Current action and preconditions to check: trajectory_clear

Your task: For each precondition in the list above, predict whether it will hold at this action.

Consider the current scene as observed from the mobile robot's camera, and analyze the predicted future states of all dynamic agents (e.g., people, animals, vehicles, or any moving entities) within the NEXT SECOND.

IMPORTANT: Only answer "very likely" if you are absolutely certain—based on strong, clear evidence—that a dynamic agent will violate the precondition in the predicted future state. Do NOT answer "very likely" for unlikely, ambiguous, or low-probability risks.

Ask yourself for each precondition: Is there a high probability, with clear and convincing evidence, that the predicted future states of any dynamic agent will interfere with the predicted future state of the currently executing action within the NEXT SECOND, causing that precondition to fail?

Assess the risk level based on these predictions. Use "likely" or "very likely" if motions create a clear risk of interference.

Use "neutral" or "improbable" if agents are nearby but their predicted paths are clearly diverging or non-conflicting.

Failure Risk Categories: "very improbable", "improbable", "neutral", "likely", "very likely"

Answer Format: Output ONLY the probability_of_failure value from these categories: "very improbable", "improbable", "neutral", "likely", "very likely"

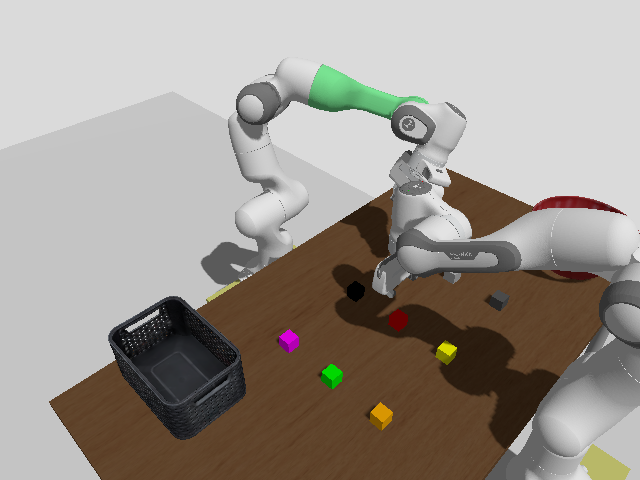

Answer: very improbable